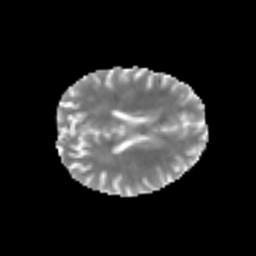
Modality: MD
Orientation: axial
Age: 25
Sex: male
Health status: healthy